Question: I am trying to apply this sticky footer pattern to my template:
<URL>
But in , I am seeing a scroll bar, and if I scroll down lots of white space appearing below the footer:

It gets even weirder, as I stripped more and more out of my template until I was left with just basic layout, bootstrap, footer css, jquery and jquery-ui.
Jquery and jquery-ui libraries are merely included in the head, no other java script loads that could call them.
The problem still manifests, until I remove jquery-ui from the head. Then the page renders ok.
Here are some live examples:
<URL>
<URL>
Also, the white space disappears if I resize the window. Clutching at straws I've even tried triggering $(window).resize() on page load, but no such luck.
Does anyone have any idea why oh why internet explorer 9 is adding this mysterious white space and how to make it stop? I thought IE9 was supposed to be the most compliant of the IE species...
Thanks for any help, I've been pulling my hair out all day over this issue.
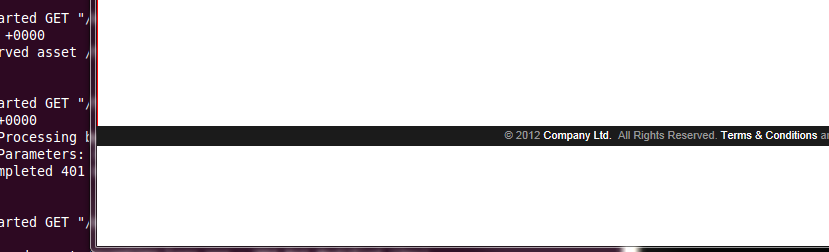
Answer: Resorted to debugging jquery-ui, found some obscure code that runs on document ready that appends a div to the end of a page to fix a 3 year old IE6 issue!
jQuery UI 1.8.17 Line 225:
'''
var body = document.body,
div = body.appendChild( div = document.createElement( "div" ) );
$.extend( div.style, {
minHeight: "100px",
height: "auto",
padding: 0,
borderWidth: 0
});
$.support.minHeight = div.offsetHeight === 100;
$.support.selectstart = "onselectstart" in div;
// set display to none to avoid a layout bug in IE
// http://dev.jquery.com/ticket/4014
body.removeChild( div ).style.display = "none";
'''
Removing this fixes my problem, I think IE9 compatibility is more important than IE6.